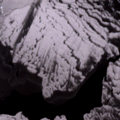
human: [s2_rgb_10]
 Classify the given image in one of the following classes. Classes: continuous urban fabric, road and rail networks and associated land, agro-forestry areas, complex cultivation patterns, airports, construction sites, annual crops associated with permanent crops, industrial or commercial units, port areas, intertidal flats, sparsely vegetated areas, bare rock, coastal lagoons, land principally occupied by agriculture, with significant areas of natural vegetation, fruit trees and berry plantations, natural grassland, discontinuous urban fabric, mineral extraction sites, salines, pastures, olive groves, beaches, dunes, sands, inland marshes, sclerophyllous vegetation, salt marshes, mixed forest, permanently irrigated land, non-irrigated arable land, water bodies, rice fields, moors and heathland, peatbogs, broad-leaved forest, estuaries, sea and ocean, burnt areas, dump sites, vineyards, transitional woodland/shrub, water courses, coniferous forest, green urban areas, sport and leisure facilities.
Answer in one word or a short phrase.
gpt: non-irrigated arable land, land principally occupied by agriculture, with significant areas of natural vegetation, coniferous forest, mixed forest